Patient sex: F
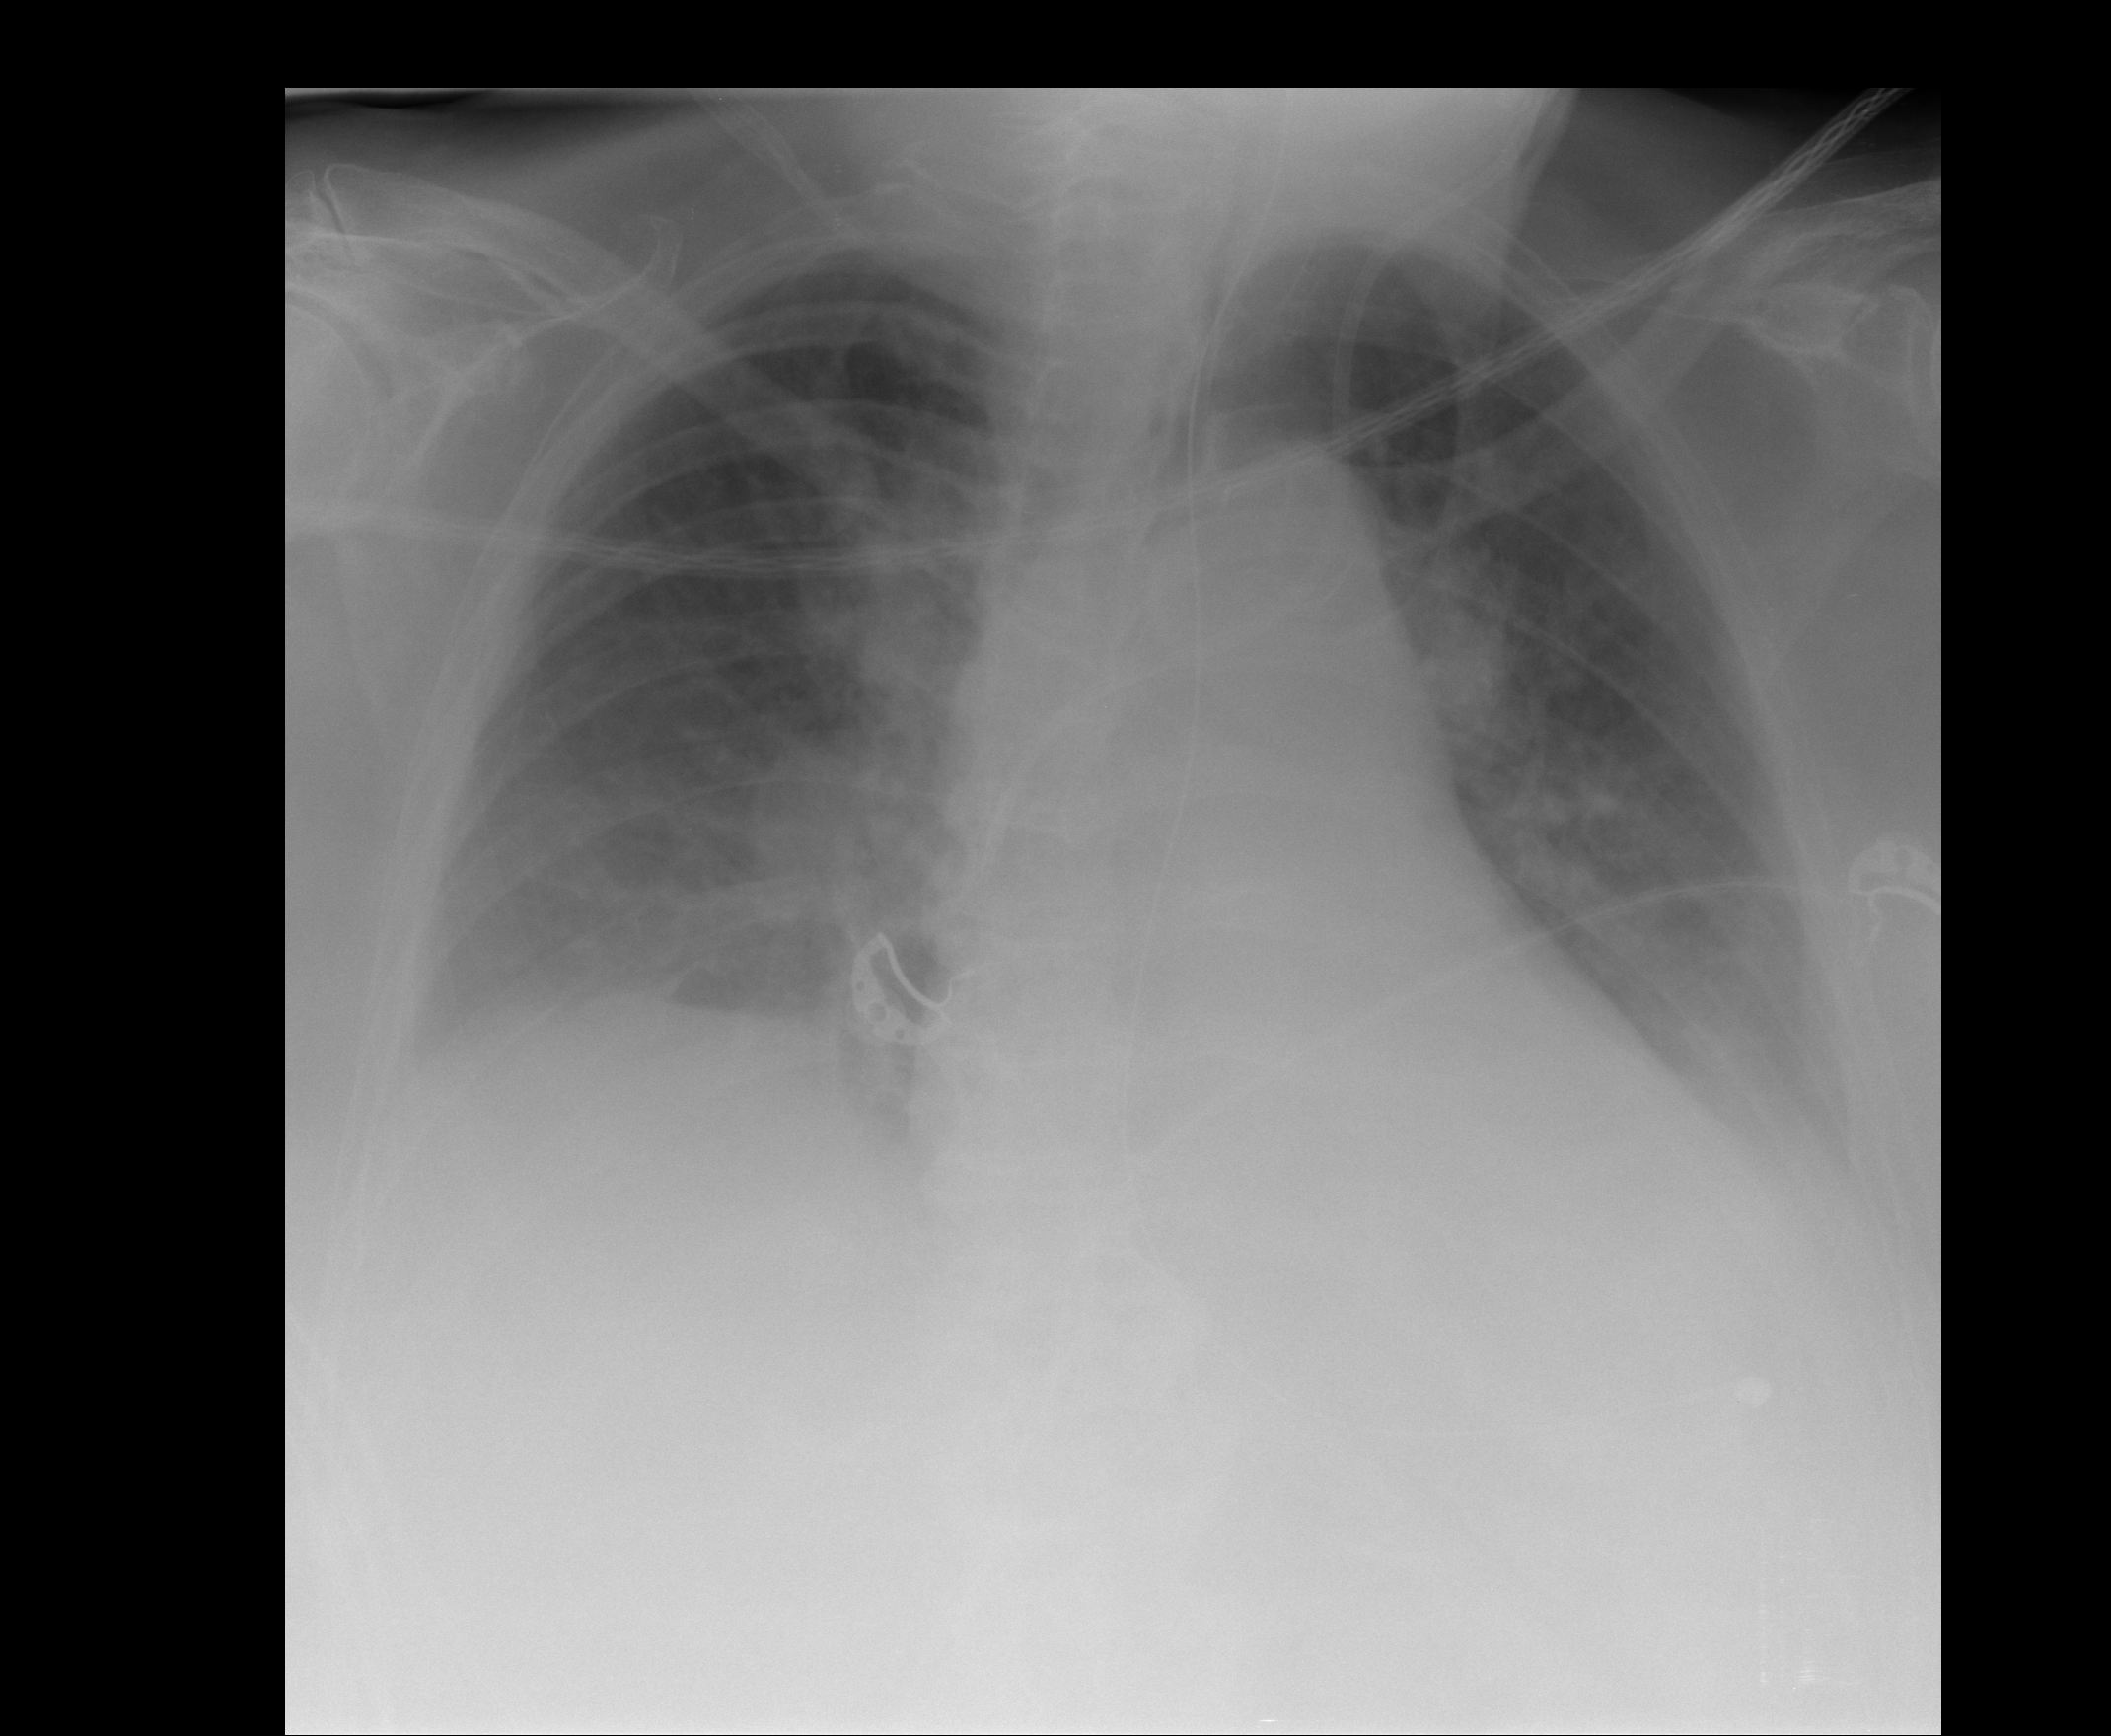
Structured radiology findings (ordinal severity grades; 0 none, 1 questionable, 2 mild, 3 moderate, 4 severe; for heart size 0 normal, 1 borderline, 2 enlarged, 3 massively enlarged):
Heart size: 0
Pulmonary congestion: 3
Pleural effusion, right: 2
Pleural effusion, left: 2
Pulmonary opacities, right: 1
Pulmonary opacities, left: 1
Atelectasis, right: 2
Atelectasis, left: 2